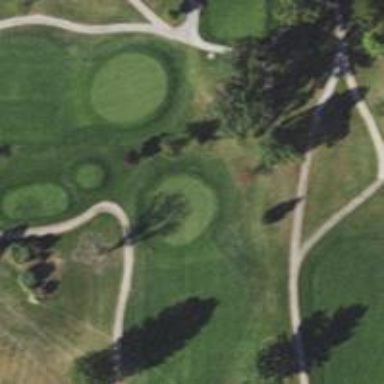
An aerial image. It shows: Golf hole.